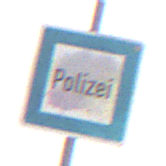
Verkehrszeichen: Polizei
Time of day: Midday
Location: Outdoor (RoadRail)
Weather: Overcast
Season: NotSpecified
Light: Natural